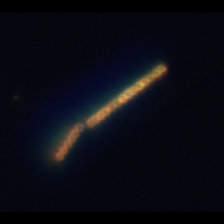
Taxon: Chaetoceros
Group: Diatoms